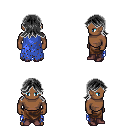
a pixel art fantasy rpg character, male body template, human, dark skin, blue tattered cape, robe skirt, gray loose hair, maroon shoes, four views (front, back, left, right), 2x2 character sprite sheet, small pixel art, hard edges, no anti-aliasing